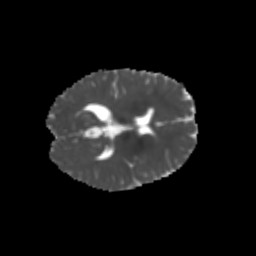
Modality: MD
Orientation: axial
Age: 6
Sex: female
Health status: healthy